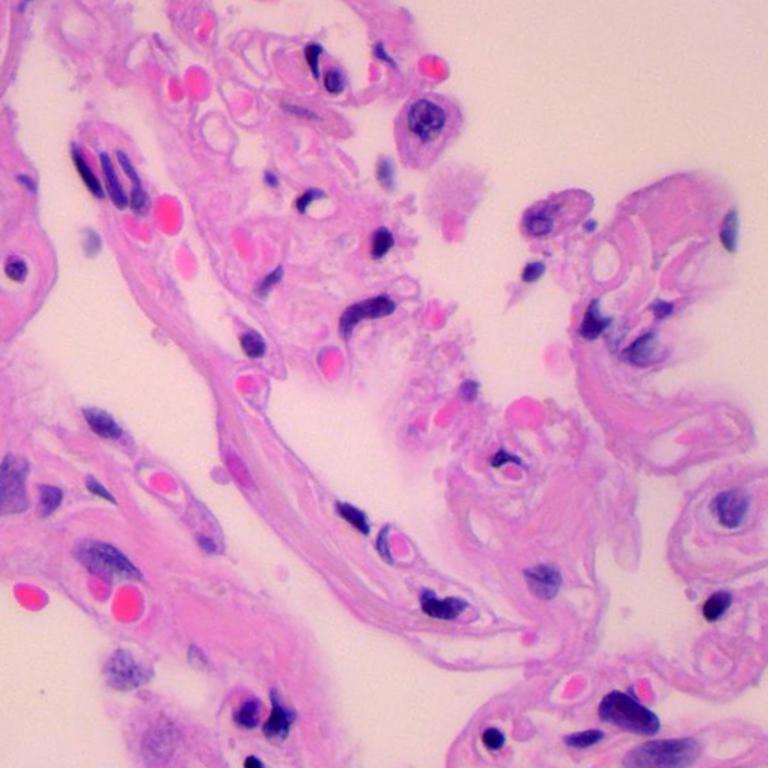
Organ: lung
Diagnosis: benign